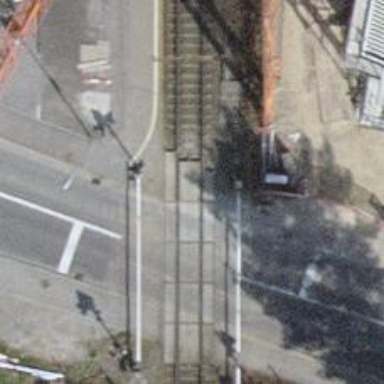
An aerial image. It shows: Full barrier at railway crossing.